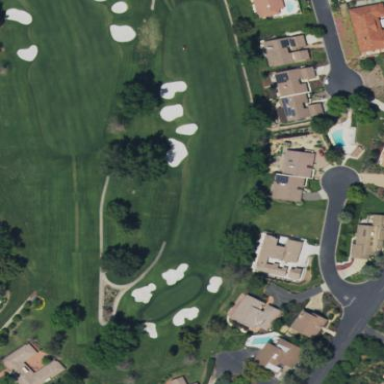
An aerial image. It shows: Green golf area with grass land use.